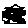
Label: hexagon